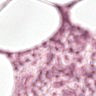
Metastatic tissue present: no